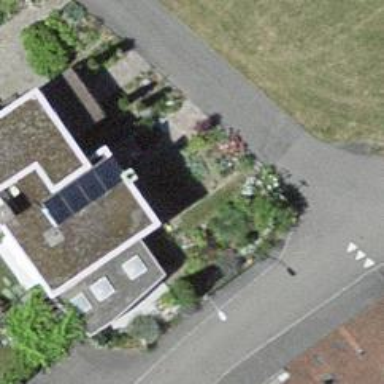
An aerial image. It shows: Flat-roofed building.